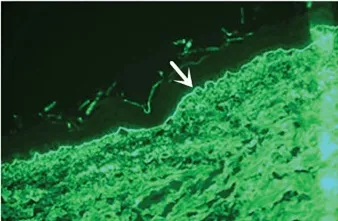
DIF studies showed linear deposition of C3 [, white arrow.
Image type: pathology (immunostaining)